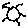
Label: sun